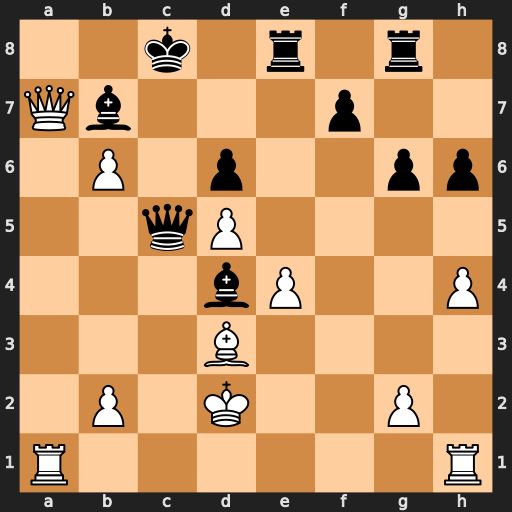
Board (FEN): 2k1r1r1/Qb3p2/1P1p2pp/2qP4/3bP2P/3B4/1P1K2P1/R6R
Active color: w
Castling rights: -
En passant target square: -
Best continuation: Rhc1 Be3+ Kd1 Bxc1 Rxc1 Qxc1+ Kxc1